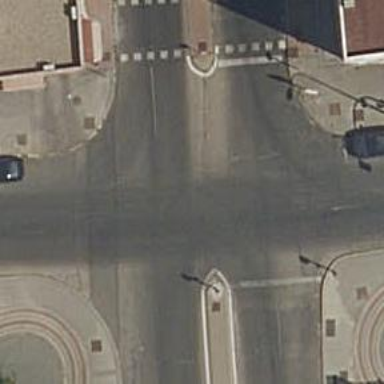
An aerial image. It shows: Road with traffic signals.